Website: macys
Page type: customer-info-address
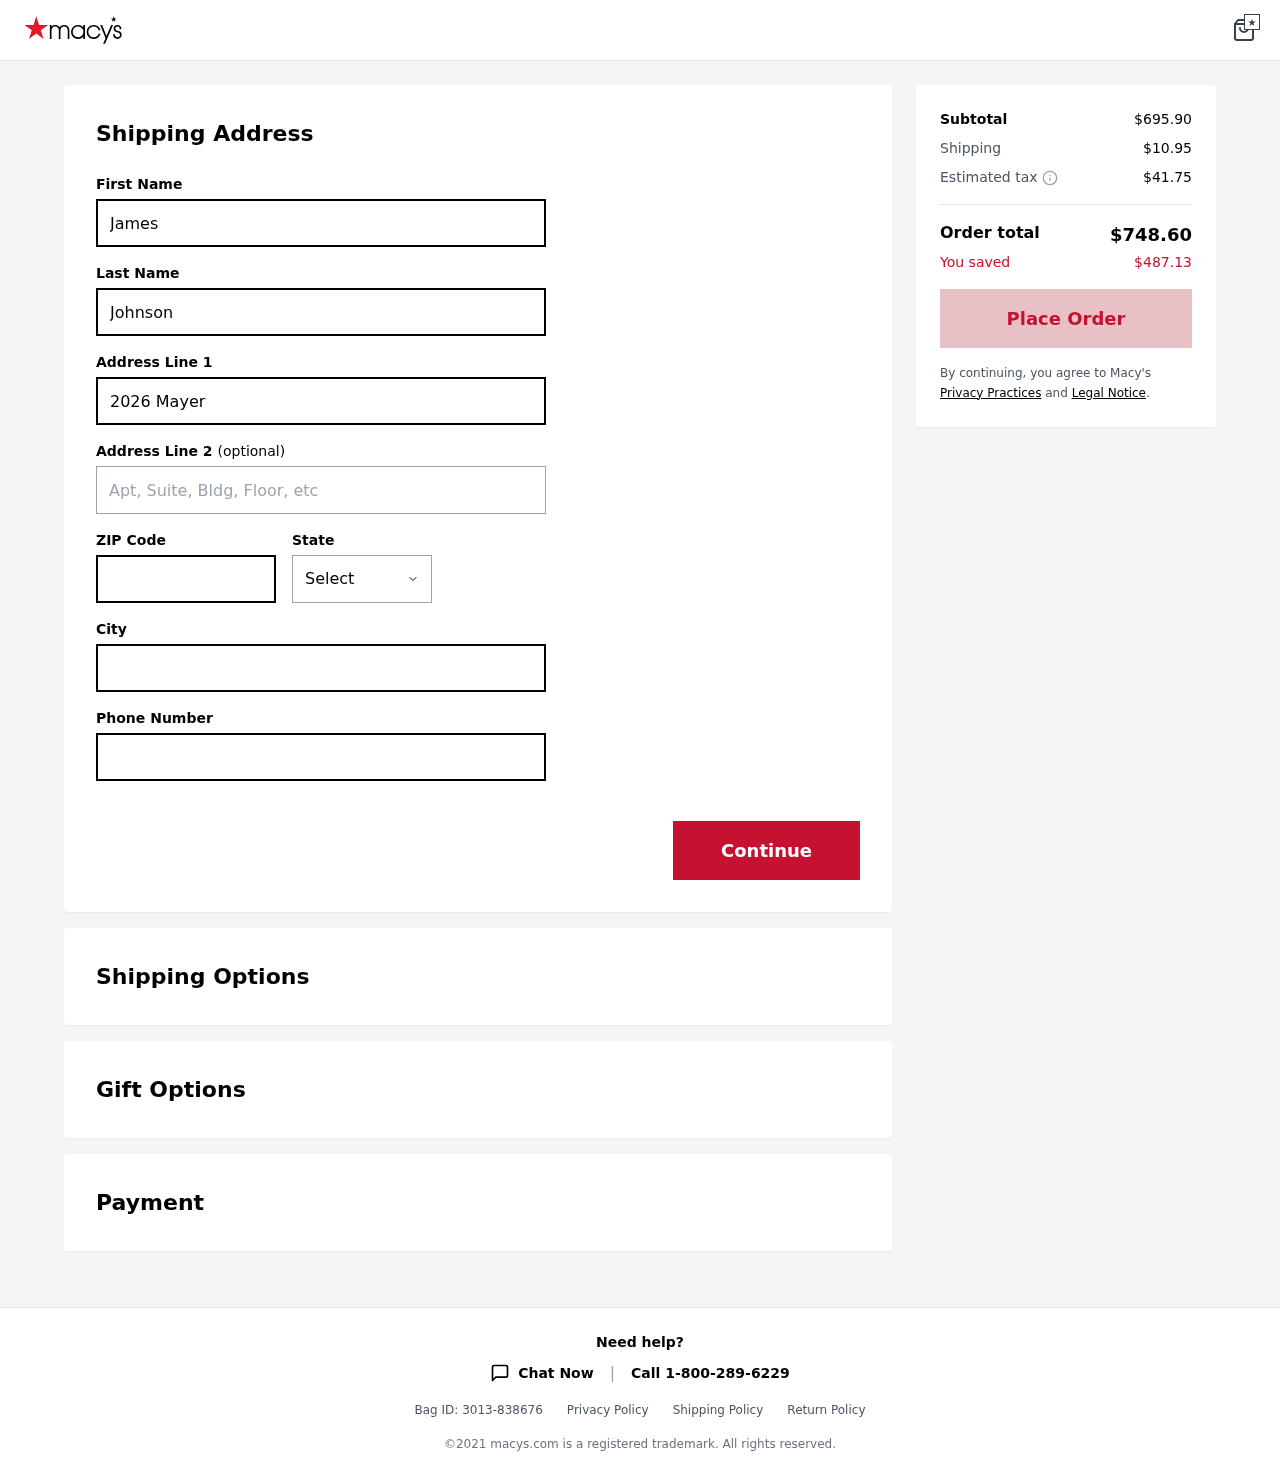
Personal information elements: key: PII_CITY
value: Nelsonburgh
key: PII_FIRSTNAME
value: James
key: PII_LASTNAME
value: Johnson
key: PII_PHONE
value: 5002689470
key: PII_POSTCODE
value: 70369
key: PII_STATE
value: Vermont
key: PII_STREET
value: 2026 Mayer Dam Suite 491
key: PII_STREET2
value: Apt. 155
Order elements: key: ORDER_SUBTOTAL
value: $695.90
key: ORDER_SHIPPING_COST
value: $10.95
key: ORDER_TAX
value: $41.75
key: ORDER_TOTAL
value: $748.60
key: ORDER_SAVINGS
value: $487.13